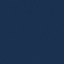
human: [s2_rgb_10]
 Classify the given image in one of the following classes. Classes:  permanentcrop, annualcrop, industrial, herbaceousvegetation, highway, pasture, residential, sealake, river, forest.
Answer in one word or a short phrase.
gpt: SeaLake